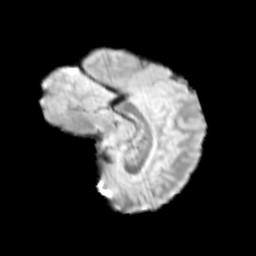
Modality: T2w
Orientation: sagittal
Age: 10
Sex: female
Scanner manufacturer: siemens
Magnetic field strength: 3 T
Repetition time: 3.8 s
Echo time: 0.07 s